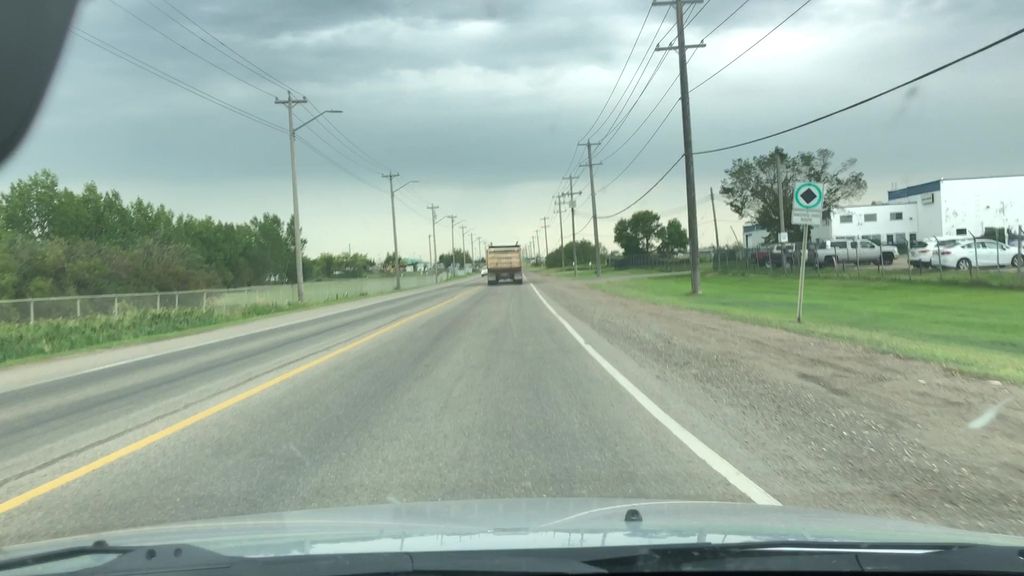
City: edmonton